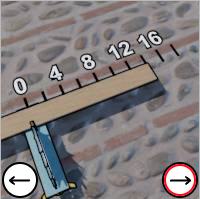
Task: length
Answer: 14
First scale value: 4.0